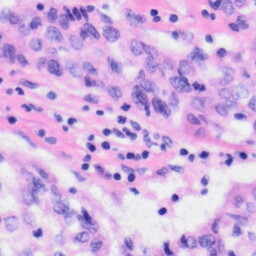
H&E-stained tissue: Liver